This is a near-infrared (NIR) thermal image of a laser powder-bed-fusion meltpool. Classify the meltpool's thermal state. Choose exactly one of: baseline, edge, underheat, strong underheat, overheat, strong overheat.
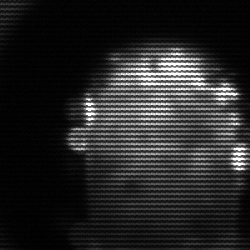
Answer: baseline